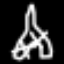
Label: The Eiffel Tower